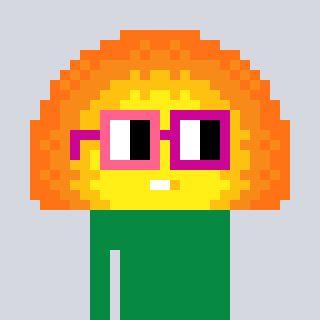
a pixel art character with square pink and red glasses, a sunset-shaped head and a green-colored body on a cool background